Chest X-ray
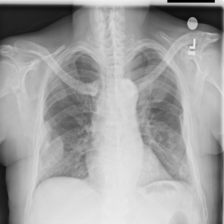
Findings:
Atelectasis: negative
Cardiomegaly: negative
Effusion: negative
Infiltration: negative
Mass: positive
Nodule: negative
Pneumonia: negative
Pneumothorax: negative
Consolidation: negative
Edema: negative
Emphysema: negative
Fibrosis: negative
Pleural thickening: negative
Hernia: negative